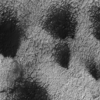
Label: not_dusty